Question: Ok so i'm trying to pull a user from active directory into a DirectoryUser object and if I type it like this, it works fine:
'''
DirectoryEntry user = new DirectoryEntry(@"LDAP://CN=Name, OU=Department, OU=Group, DC=Domain1, DC=Domain2");
user.Properties["thumbnailPhoto"].Clear();
'''
But I need the values to be able to be changed, so I tried a formatted string:
'''
string ldap = string.Format("LDAP://CN={0}, OU={1}, OU={2}, DC={3}, DC={4}", cn, group, ou, domain1, domain2);
DirectoryEntry user = new DirectoryEntry(ldap);
user.Properties["thumbnailPhoto"].Clear();
'''
But this causes an error "There is no such object on the server"
The constructor takes a string, and I pass in the same exact values that i was using when i wrote it literally, why is it working one way an not the other?!
EDIT:
I just wanted to add that I double checked in several different ways to verify that the built string was coming out identical to the hard coded string and it is. I ran through debugger and checked the user.path value to verify that the strings were being stored exactly the same. Everything so far is identical, but one works and the other doesn't!
UPDATE:
I noticed that if I hard code directly to a string variable:
'''
string ldap = @"Jeremy Stafford", "IT", "QGT", "QGT", "Local";
DirectoryEntry user = new DirectoryEntry(ldap);
'''
This works just fine. This leads me to believe that there may be a problem with the string "type". Maybe if I could convert the built string back to a primitive string (or rather a value type versus the reference type), it would work? But I have no Idea how to do that. Any ideas?
UPDATE:
I ran a semantic test. Here is the code I used:
'''
string ldapFormatted = string.Format("LDAP://CN={0}, OU={1}, OU={2}, DC={3}, DC={4}", cn, group, ou, domain1, domain2);
var ldapHardCoded = @"LDAP://CN=Jeremy Stafford, OU=IT, OU=QGT, DC=QGT, DC=Local";
string message;
if (ldapFormatted.Equals(ldapHardCoded))
{
message = "They're the same value
";
}
else
{
message = "Strings are not the same value
";
}
if (ldapFormatted.GetType() == ldapHardCoded.GetType())
{
message += "They are the same type";
}
else
{
message += "They are not the same type";
}
message += "
" + ldapFormatted + "
" + ldapHardCoded;
MessageBox.Show(message);
'''
And here was the result:

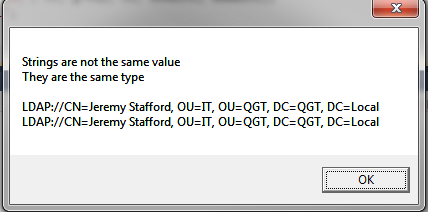
Answer: I tried your code and filled the format variables and it works for me as you can see in the screenshot.
'''
string cn = "Jeremy Stafford";
String group = "IT";
string ou = "QGT";
String domain1 = "QGT";
string domain2 = "Local";
string ldapFormatted = string.Format("LDAP://CN={0}, OU={1}, OU={2}, DC={3}, DC={4}", cn, group, ou, domain1, domain2);
var ldapHardCoded = @"LDAP://CN=Jeremy Stafford, OU=IT, OU=QGT, DC=QGT, DC=Local";
string message;
if (ldapFormatted.Equals(ldapHardCoded))
{
message = "They're the same value
";
}
else
{
message = "Strings are not the same value
";
}
if (ldapFormatted.GetType() == ldapHardCoded.GetType())
{
message += "They are the same type";
}
else
{
message += "They are not the same type";
}
message += "
" + ldapFormatted + "
" + ldapHardCoded;
MessageBox.Show(message);
'''

You should really check whats in your input variables. Maybe you have some invisible chars in it. Convert your input variables into byte arrays and print out the array to get more insight what you have in there.